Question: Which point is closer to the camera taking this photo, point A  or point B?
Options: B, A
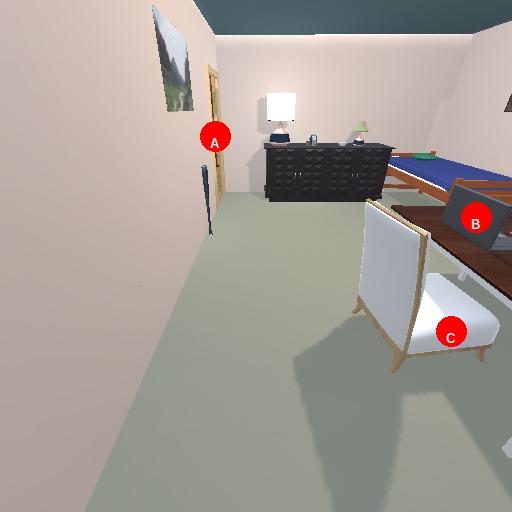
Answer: B